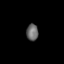
Tissue: lung
Cell type: Epithelial cells
Senescence score: 0.2235
Nuclear area (px): 194
Mean DAPI intensity: 104.866